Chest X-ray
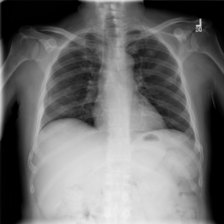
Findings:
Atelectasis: negative
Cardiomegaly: negative
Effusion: negative
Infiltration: negative
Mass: negative
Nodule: negative
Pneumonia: negative
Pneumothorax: negative
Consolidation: negative
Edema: negative
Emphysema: negative
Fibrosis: negative
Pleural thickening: negative
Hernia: negative